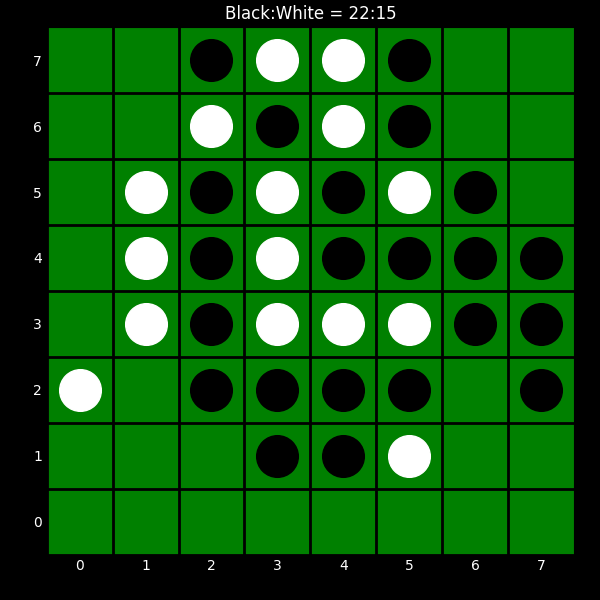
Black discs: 22
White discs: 15